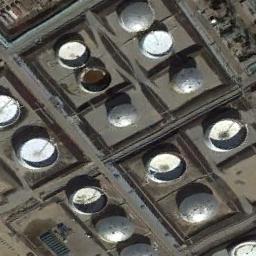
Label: storage_tank